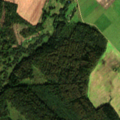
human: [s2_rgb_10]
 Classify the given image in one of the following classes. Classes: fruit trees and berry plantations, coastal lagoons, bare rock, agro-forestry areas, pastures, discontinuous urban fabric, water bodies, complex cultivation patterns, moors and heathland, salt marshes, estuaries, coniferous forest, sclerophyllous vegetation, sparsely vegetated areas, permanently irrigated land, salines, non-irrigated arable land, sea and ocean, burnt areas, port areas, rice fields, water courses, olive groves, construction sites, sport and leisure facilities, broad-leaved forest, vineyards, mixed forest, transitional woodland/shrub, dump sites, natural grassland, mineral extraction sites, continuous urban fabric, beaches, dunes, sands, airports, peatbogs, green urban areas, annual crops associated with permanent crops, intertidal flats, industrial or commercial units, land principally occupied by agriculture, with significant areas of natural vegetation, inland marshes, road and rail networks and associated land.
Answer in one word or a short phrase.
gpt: non-irrigated arable land, broad-leaved forest, coniferous forest, mixed forest, transitional woodland/shrub